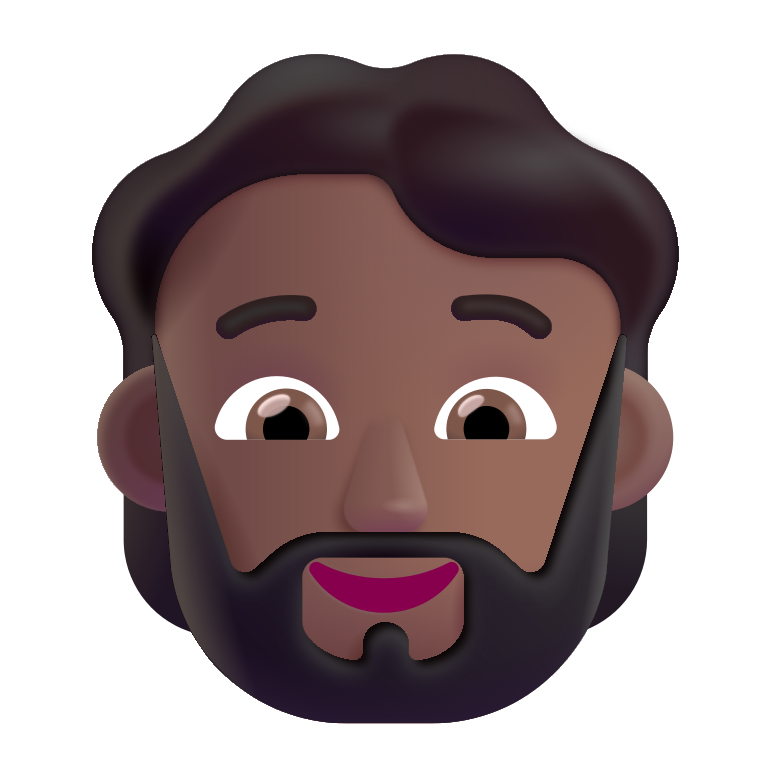
person beard color  dark